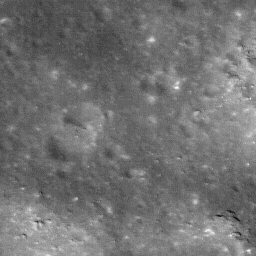
Host type: background_regolith
Lunar coordinates: latitude nan, longitude nan